Question: I am trying to make a short content center-aligned on the screen inside a 'Scaffold' content. Using 'fillMaxSize()' on the scaffold contents seems like having no impact at all. How can I make this content full size?

'''
Scaffold(
topBar = { },
floatingActionButtonPosition = FabPosition.End,
floatingActionButton = { },
bottomBar = { }
) { paddingValues ->
Column(
modifier = Modifier
.fillMaxSize()
.verticalScroll(rememberScrollState())
.padding(paddingValues)
) {
NavHost(
navController = navController,
startDestination = Screen.Running.route
) {
composable(Screen.Business.route) {
BusinessScreen(onSetAppTitle = { appTitle = it })
}
...
}
'''
'''
@Composable
fun BusinessScreen(onSetAppTitle: (String) -> Unit) {
LaunchedEffect(Unit) {
onSetAppTitle("Business Dashboard")
}
Column(
horizontalAlignment = Alignment.CenterHorizontally,
verticalArrangement = Arrangement.Center,
modifier = Modifier
.fillMaxSize()
.background(Color.White)
.padding(16.dp)
) {
Text("Business Dashboard")
}
}
'''
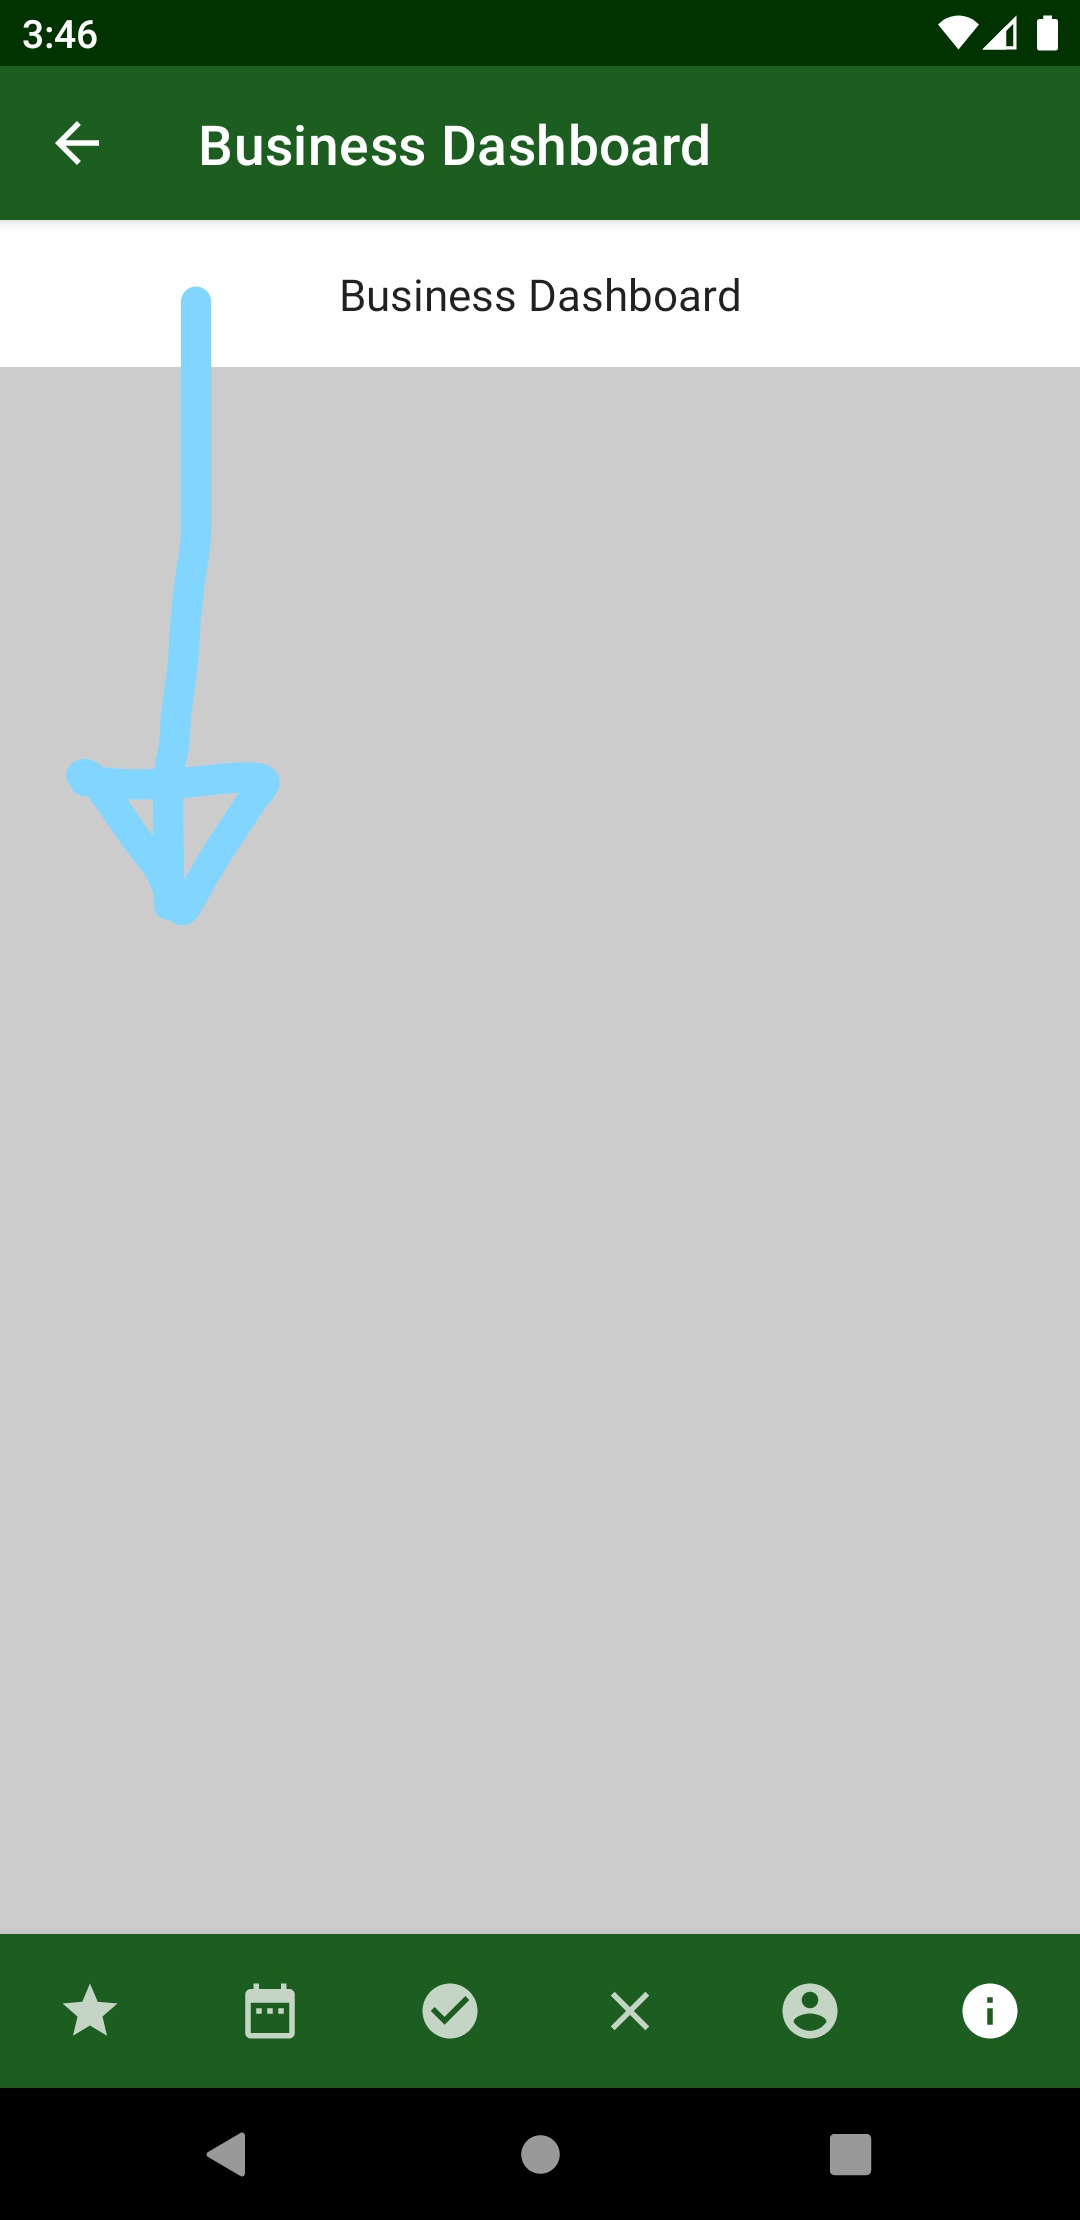
Answer: 'verticalScroll' wraps content, and can be stretched to very long. That's why '.fillMaxHeight' (which is a part of 'fillMaxSize') doesn't work inside 'verticalScroll': it's ambiguous.
You need to set 'height' explicitly. This is the case when you can pass it from 'onSizeChanged' modifier added on the top 'Column'.
But I believe that your composition is generally not really good: applying 'verticalScroll' to a view on top of the layout tree is not the best solution.
Try adding 'verticalScroll' inside each route only to those views that are really bigger than the screen.